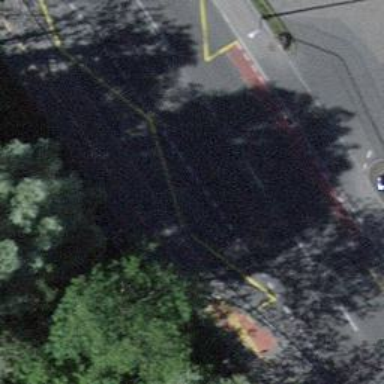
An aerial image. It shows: Bus stop with platform for public transport.